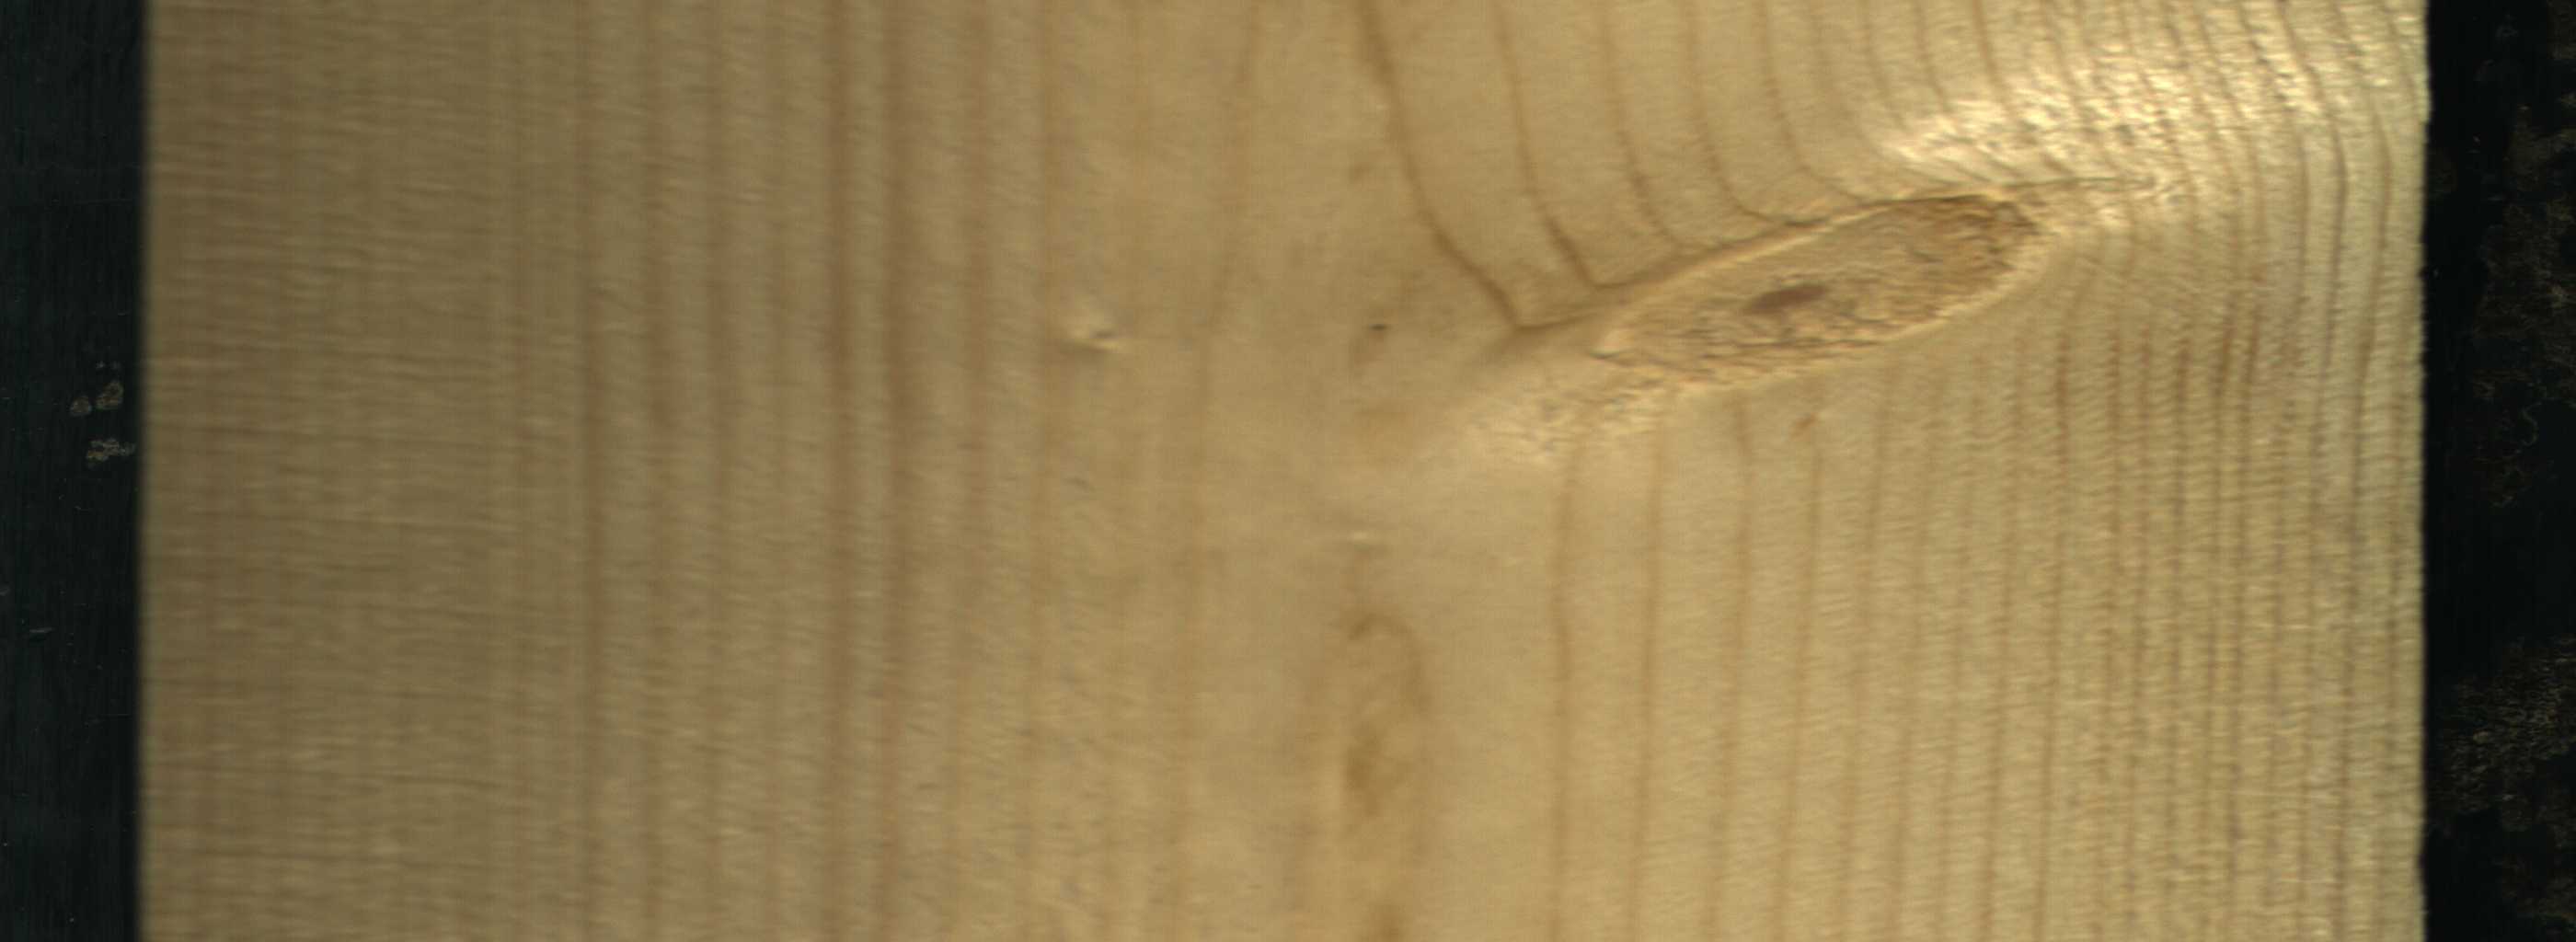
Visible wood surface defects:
Live_Knot